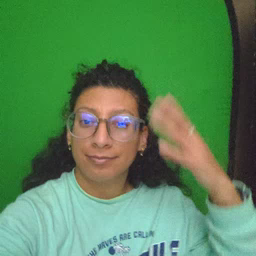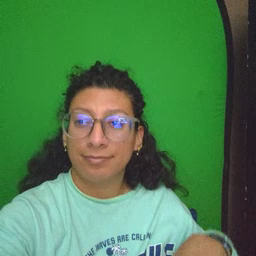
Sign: brother